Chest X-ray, AP view. Patient: 36 years old, sex F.
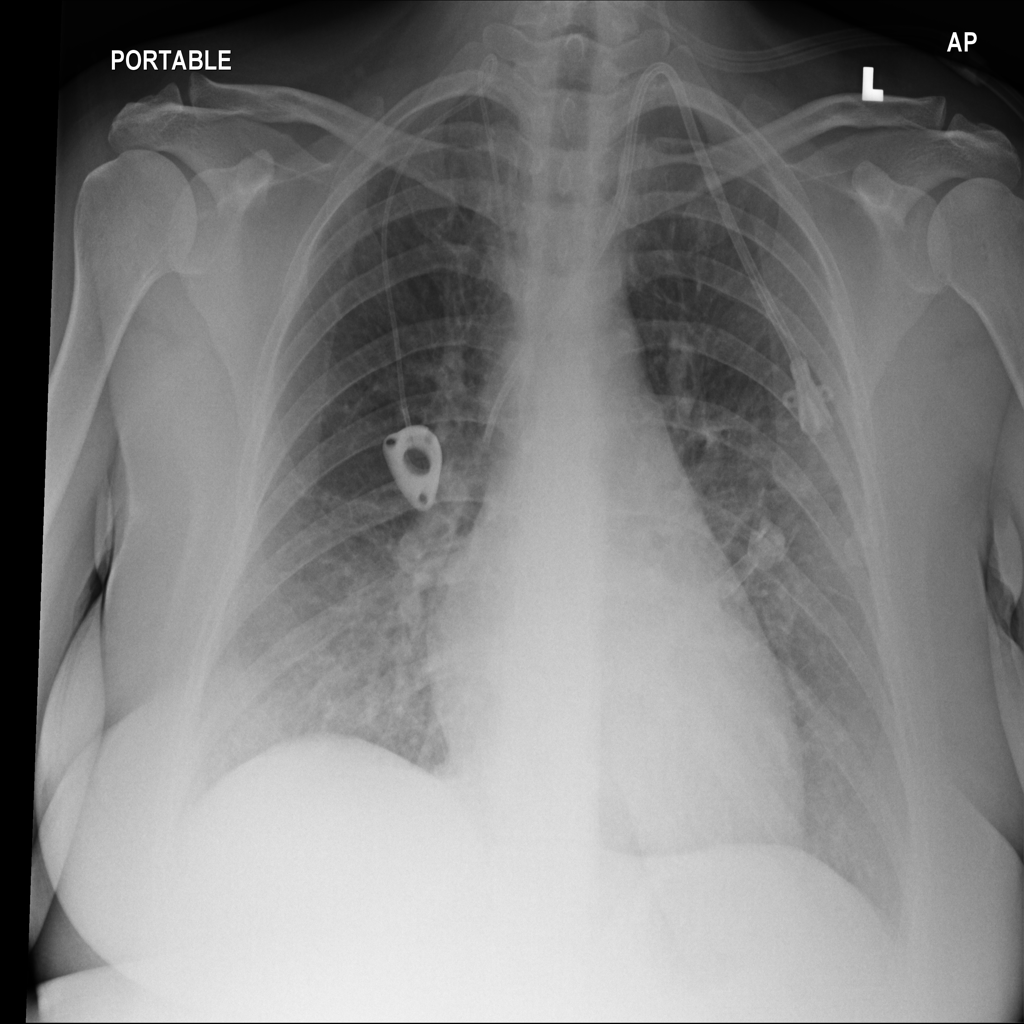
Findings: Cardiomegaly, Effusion